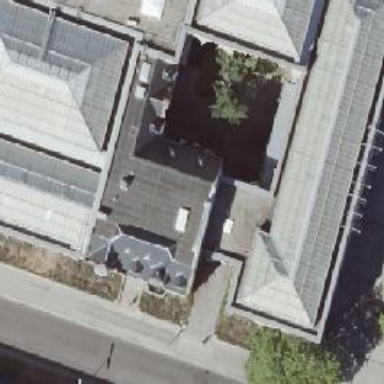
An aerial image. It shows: Building with flat black roof made of tar paper. The overall building color is grey.